Question: I want to make my mainform draggable like smartphone touchscreen.
So i put up a bunifugradientpanel in it and dock it in mainform. also put a bunifudragcontrol and set targetcontrol property = ''bunifugradientpanel'' and vertical property to 'false' also fixed property to 'false'. however, whenever i drag my panel to the right in rumtime, the portion of the mainform is showing which is the white part in the picture.

The white part of the screen is the mainform. what i want is to stop the dragging activity if bunifugradientpanel location on mainform is = (x=0,y=0) so the the portion of the mainform wont appear. thanks for your help guys.
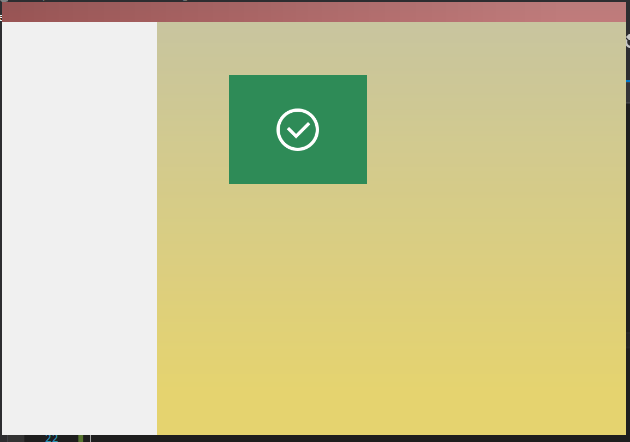
Answer: 'BunifuGradientPanel' is a Third Party control and that's why it can present drawing and flickering problems, my recommendation is that you use a common 'Panel' 'System.Windows.Forms.Panel'
That said, I created this code for you, makes a control draggable only from right to left and from left to right while the mouse button is pressed:
'''
using System;
using System.Windows.Forms;
namespace JeremyHelp
{
public partial class Form1 : Form
{
public Form1()
{
InitializeComponent();
this.SetStyle(
ControlStyles.AllPaintingInWmPaint |
ControlStyles.UserPaint |
ControlStyles.DoubleBuffer,
true);
}
protected override void OnLoad(EventArgs e)
{
base.OnLoad(e);
this.SetDraggable(this.bunifuGradientPanel1, vertical: false);
}
protected override CreateParams CreateParams
{
get
{
CreateParams handleParam = base.CreateParams;
handleParam.ExStyle |= 0x02000000; // WS_EX_COMPOSITED
return handleParam;
}
}
private void SetDraggable(Control target, bool horizontal = true, bool vertical = true)
{
bool IsDraggable = false;
int
X = 0, Y = 0,
A = 0, B = 0;
target.MouseUp += (s, e) =>
{
IsDraggable = false;
X = 0; Y = 0;
A = 0; B = 0;
};
target.MouseDown += (s, e) =>
{
IsDraggable = true;
A = Control.MousePosition.X - target.Left;
B = Control.MousePosition.Y - target.Top;
};
target.MouseMove += (s, e) =>
{
X = Control.MousePosition.X;
Y = Control.MousePosition.Y;
if (IsDraggable)
{
if (horizontal) target.Left = X - A;
if (vertical) target.Top = Y - B;
}
};
}
}
}
'''